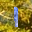
Label: 1